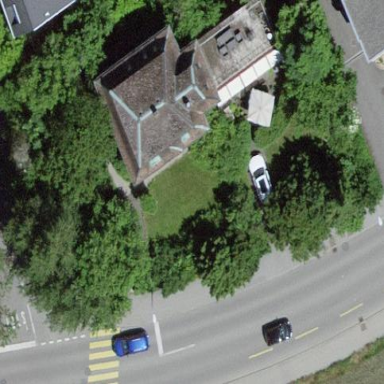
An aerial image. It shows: Detached building.